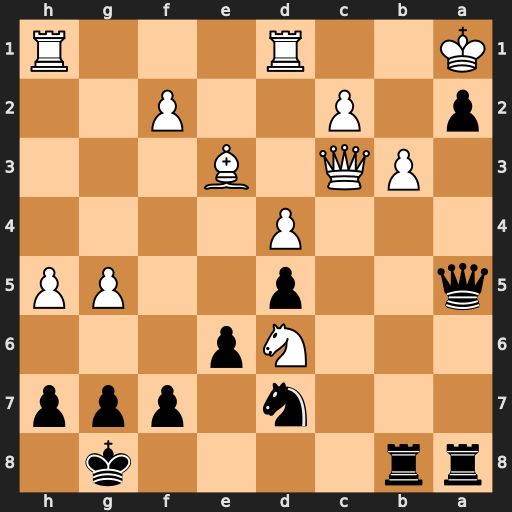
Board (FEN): rr4k1/3n1ppp/3Np3/q2p2PP/3P4/1PQ1B3/p1P2P2/K2R3R
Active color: b
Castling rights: -
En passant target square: -
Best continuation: Qxc3#